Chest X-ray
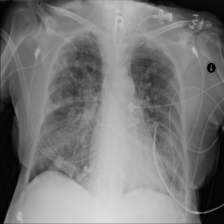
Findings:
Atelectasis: negative
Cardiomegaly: negative
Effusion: negative
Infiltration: positive
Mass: negative
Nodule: negative
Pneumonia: positive
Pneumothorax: negative
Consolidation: negative
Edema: positive
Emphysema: negative
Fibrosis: negative
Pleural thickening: negative
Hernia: negative